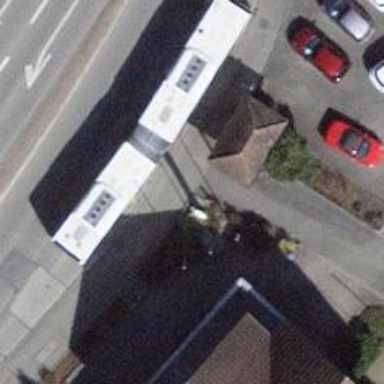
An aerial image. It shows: Platform for public transport with shelter.